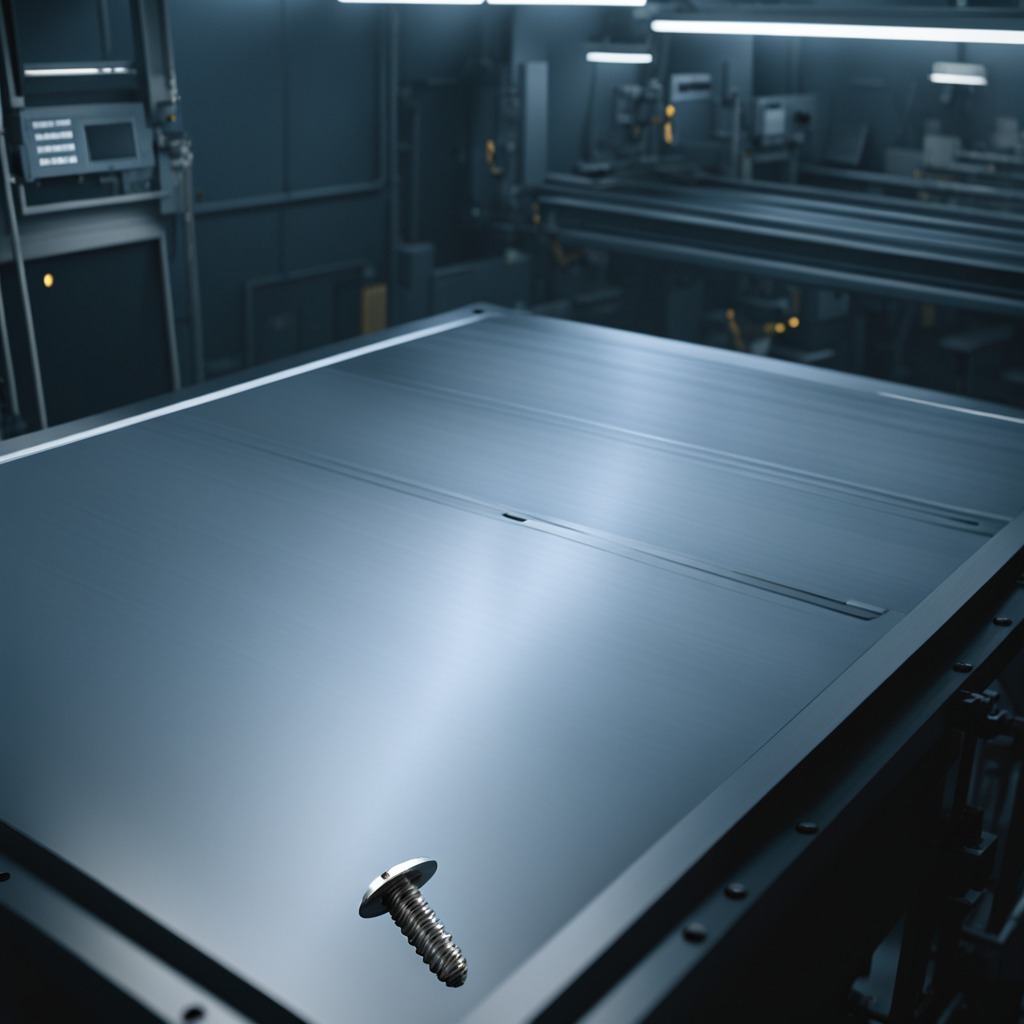
A metal screw is lying on a metal table in a machine shop under fluorescent lights.